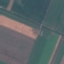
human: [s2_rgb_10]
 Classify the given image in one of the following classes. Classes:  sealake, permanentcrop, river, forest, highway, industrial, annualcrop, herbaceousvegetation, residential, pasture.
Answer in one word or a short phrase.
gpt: AnnualCrop